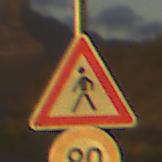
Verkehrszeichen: FussgaengerRechts
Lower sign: Geschwindigkeit80
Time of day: SunriseSunset
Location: Outdoor (RoadRail)
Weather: PartlyCloudy
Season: NotSpecified
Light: Natural